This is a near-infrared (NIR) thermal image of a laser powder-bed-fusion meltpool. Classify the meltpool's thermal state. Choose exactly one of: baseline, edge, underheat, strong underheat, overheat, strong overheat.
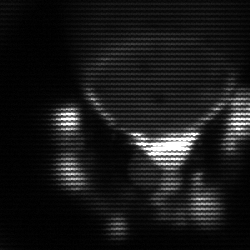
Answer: edge